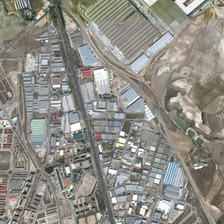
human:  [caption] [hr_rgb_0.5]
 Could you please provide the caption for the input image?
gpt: many buildings and bareland are in an industrial area .

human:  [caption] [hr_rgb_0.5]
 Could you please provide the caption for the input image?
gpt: many buildings and bareland are in an industrial area .

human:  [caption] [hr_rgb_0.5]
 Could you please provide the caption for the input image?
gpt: many buildings and bareland are in an industrial area .

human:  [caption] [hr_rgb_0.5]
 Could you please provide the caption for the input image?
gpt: many buildings and bareland are in an industrial area .

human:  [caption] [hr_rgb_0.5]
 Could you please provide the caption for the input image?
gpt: many buildings and bareland are in an industrial area .